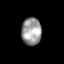
Tissue: skin
Cell type: T cells
Senescence score: 0.7835
Nuclear area (px): 540
Mean DAPI intensity: 154.252